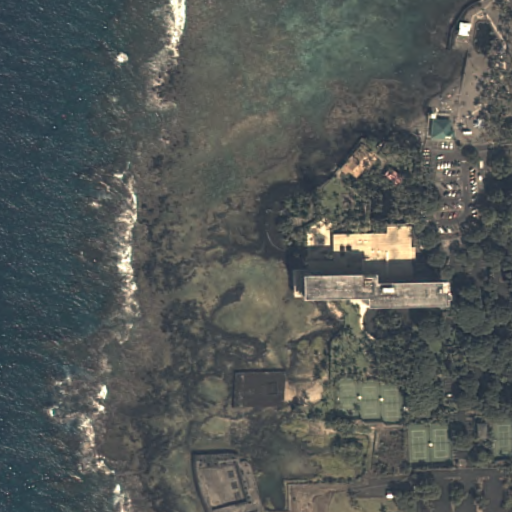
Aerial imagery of cape in Hawaii named Kalaau o Kalakani containing only unknown